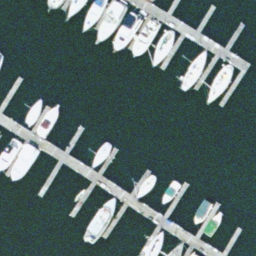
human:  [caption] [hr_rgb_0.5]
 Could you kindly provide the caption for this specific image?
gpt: Many boats docked neatly at the harbor and the water is deep blue .

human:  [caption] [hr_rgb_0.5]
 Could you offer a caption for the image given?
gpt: Many boats docked neatly at the harbor and many positions are free .

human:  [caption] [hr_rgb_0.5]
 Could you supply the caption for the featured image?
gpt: Lots of boats docked at the harbor and the water is deep blue .

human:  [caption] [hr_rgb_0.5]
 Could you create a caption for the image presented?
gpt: Lots of boats docked neatly at the harbor .

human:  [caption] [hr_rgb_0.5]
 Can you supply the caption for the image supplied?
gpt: Lots of boats docked neatly at the harbor and many positions are free .